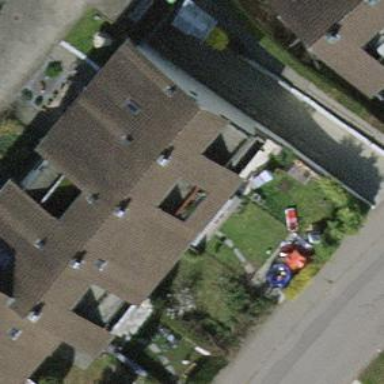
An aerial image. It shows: Terrace building.